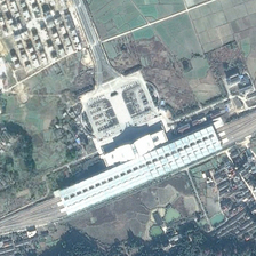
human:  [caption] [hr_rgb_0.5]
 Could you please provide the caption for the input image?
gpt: There are many farms around the railway station.

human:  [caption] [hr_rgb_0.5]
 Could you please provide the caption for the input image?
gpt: There are many farms around the station.

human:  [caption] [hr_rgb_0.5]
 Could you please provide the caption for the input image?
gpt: There are many agricultural regions surrounding the railway station.

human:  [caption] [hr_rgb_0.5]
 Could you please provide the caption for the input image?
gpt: There is a farm near the railway station.

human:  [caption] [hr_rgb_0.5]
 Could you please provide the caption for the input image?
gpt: There are many rural regions to the REDOR of the railway station.